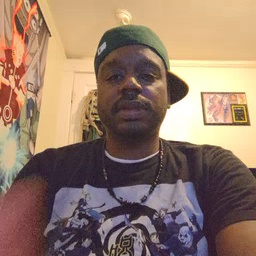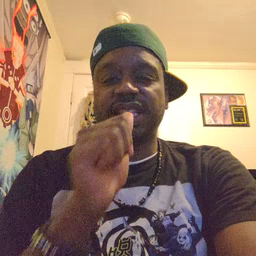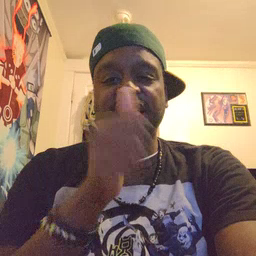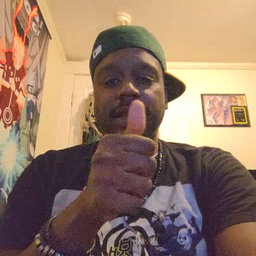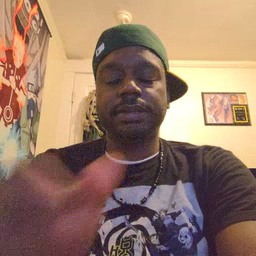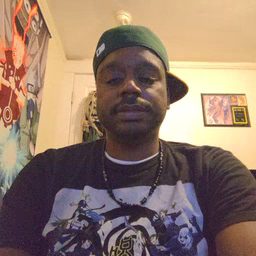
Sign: nuts